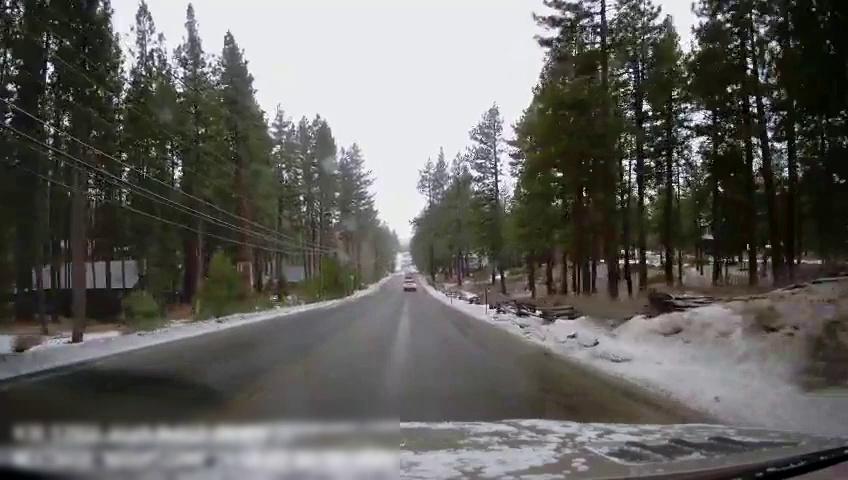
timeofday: Day
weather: Snowy
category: Drivable Space
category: Vehicles | SUV